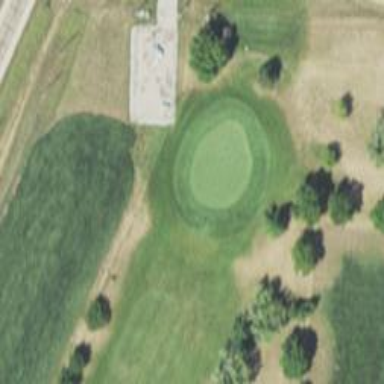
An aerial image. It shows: Golf green.